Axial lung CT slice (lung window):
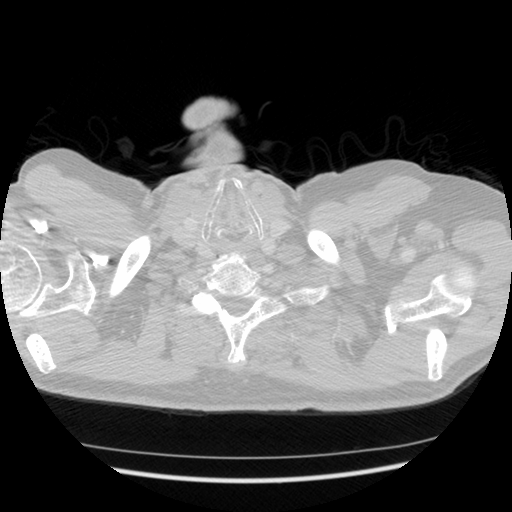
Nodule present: no